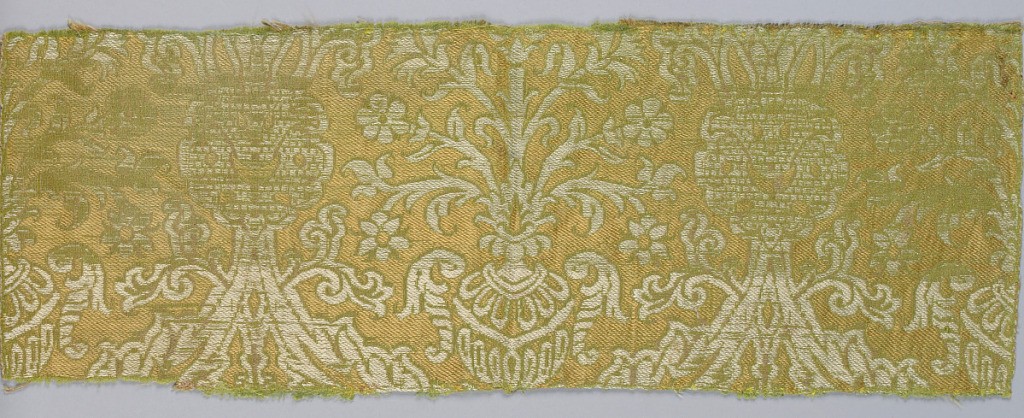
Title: Fragment
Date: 17th century
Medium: silk, linen Technique: two integrated fabric structures, 4&1 satin plus 2/1 twill
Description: Urn with framing foliate broad bands in yellow, green and white.